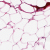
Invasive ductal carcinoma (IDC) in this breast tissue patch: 0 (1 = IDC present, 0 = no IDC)